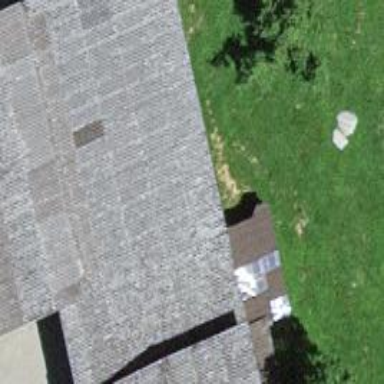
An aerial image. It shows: Rural barn.